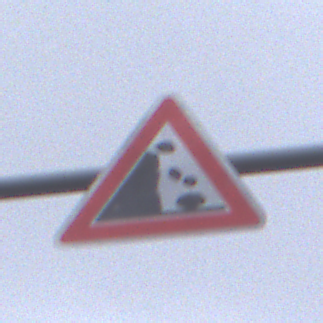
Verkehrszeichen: SteinschlagLinks
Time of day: MorningAfternoon
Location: Outdoor (Urban)
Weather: Overcast
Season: NotSpecified
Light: Natural